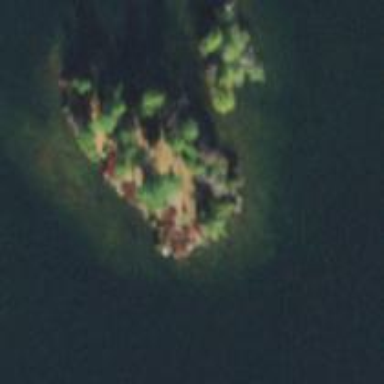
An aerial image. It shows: Campsite located on islet.